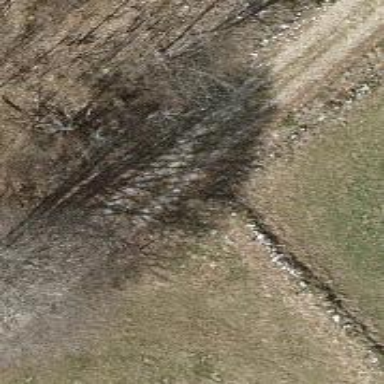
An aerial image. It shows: Wall made of dry stone.